高一 · 立体几何学
如图, 已知点 $E$ 是圆心为 $O_{1}$ 半径为 2 的半圆弧上从点 $B$ 数起的第一个三等分点,点 $F$ 是圆心为 $O_{2}$ 半径为 1 的半圆弧的中点, $A B 、 C D$ 分别是两个半圆的直径, $O_{1} O_{2}=$ 2, 直线 $O_{1} O_{2}$ 与两个半圆所在的平面均垂直, 直线 $A B 、 D C$ 共面.

(1) 求三棱雉 $D-A B E$ 的体积;

(2) 求直线 $D E$ 与平面 $A B E$ 所成的角的正切值;

(3) 求直线 $A F$ 与 $B E$ 所成角的余弦值.
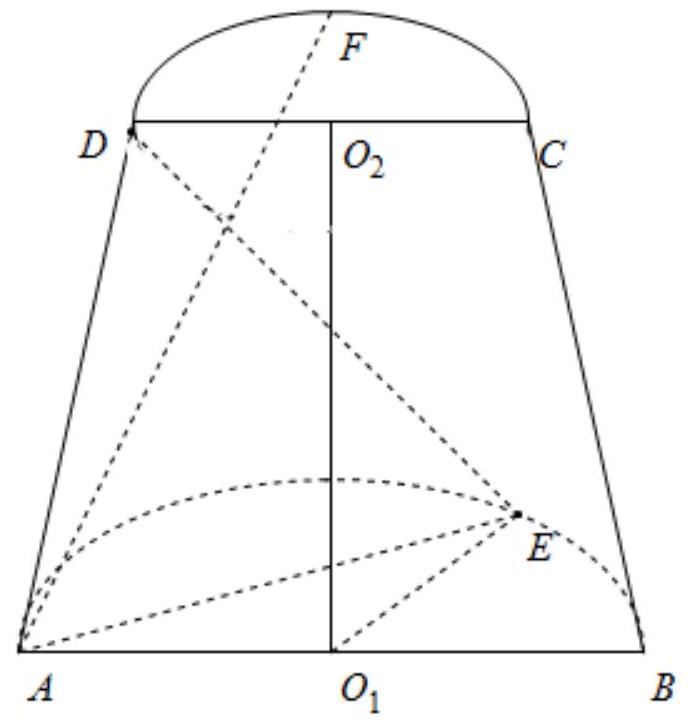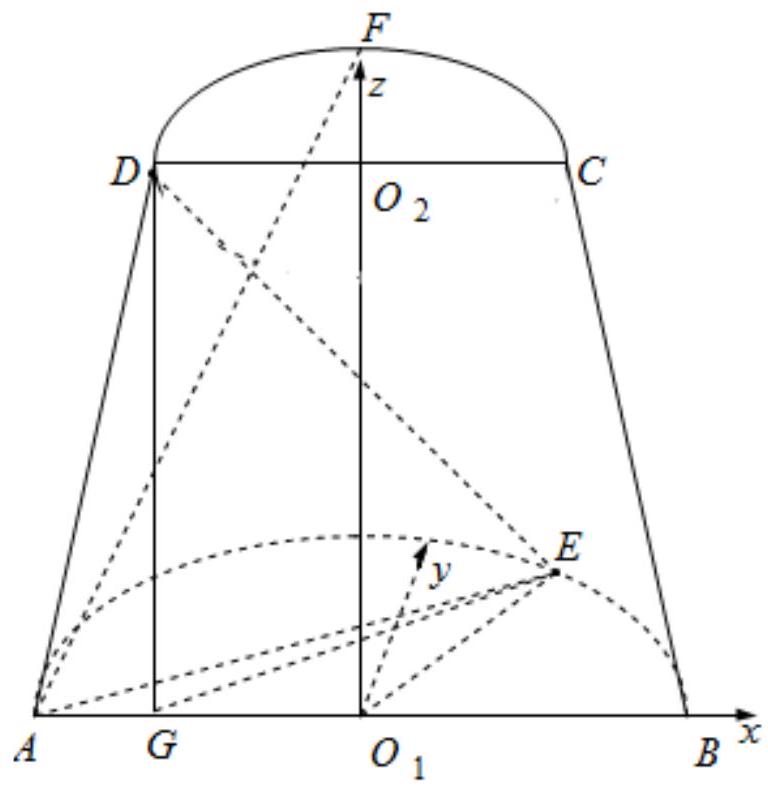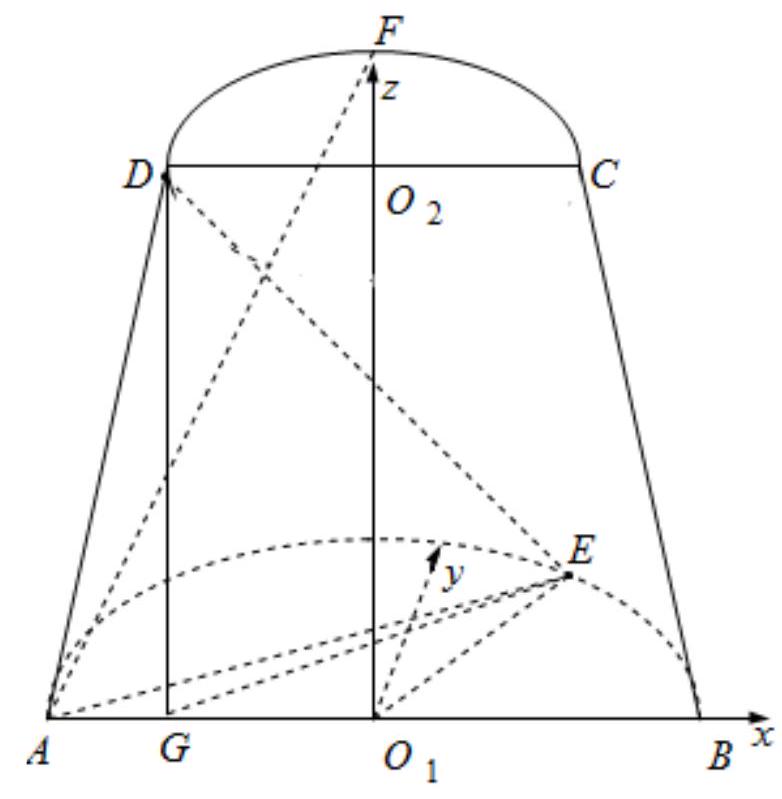
答案: ) $\frac{4 \sqrt{3}}{3}$
(2) $\frac{2 \sqrt{7}}{7}$
(3) $\frac{2-\sqrt{3}}{6}$
解析: 【分析】

(1) 由题意知, $O_{1} O_{2}$ 即为所求三棱雉的高, 代入三棱雉的体积公式 $V=\frac{1}{3} S h$ 求解即可;

(2) 以 $O_{1}$ 为坐标原点, $\overrightarrow{O_{1} B}, \overrightarrow{O_{2} F}, \overrightarrow{O_{1} O_{2}}$ 分别为 $x 、 y 、 z$ 轴的正向, 建立空间直角坐标系如图所示,利用空间向量法分别求出面 $A B E$ 的法向量 $\vec{n}$ 和向量 $\overrightarrow{D E}$ 的坐标,向量 $\vec{n}$ 与向量 $\overrightarrow{D E}$ 的夹角余弦即为直线 $D E$ 与平面 $A B E$ 所成的角的正弦值,进而求出正切值即可;

(3) 以 $O_{1}$ 为坐标原点, $\overrightarrow{O_{1} B}, \overrightarrow{O_{2} F}, \overrightarrow{O_{1} O_{2}}$ 分别为 $x 、 y 、 z$ 轴的正向, 建立空间直角坐标系如图所示,利用空间向量法, 向量 $\overrightarrow{A F}, \overrightarrow{B E}$ 所成角的余弦值的绝对值即为所求.

【详解】

(1) $\because \angle B O_{1} E=60^{\circ}, O_{1} E=2$,

$\therefore S_{\triangle A B E}=2 S_{\triangle B O_{1} E}=2 \times \frac{\sqrt{3}}{4} \times 2^{2}=2 \sqrt{3}$,
$\because$ 直线 $O_{1} O_{2}$ 与两个半圆所在的平面均垂直, 直线 $A B 、 D C$ 共面,

$\therefore$ 三棱雉 $D-A B E$ 的高等于 $O_{1} O_{2}=2$,

所以 $V_{D-A B E}=\frac{1}{3} S_{\triangle A B E} \cdot O_{1} O_{2}=\frac{1}{3} \times 2 \sqrt{3} \times 2=\frac{4 \sqrt{3}}{3}$.

(2) 以 $O_{1}$ 为坐标原点, $\overrightarrow{O_{1} B}, \overrightarrow{O_{2} F}, \overrightarrow{O_{1} O_{2}}$ 分别为 $x 、 y 、 z$ 轴的正向建立空间直角坐标系如图所示:

则, $D(-1,0,2), E(1, \sqrt{3}, 0)$,

$\overrightarrow{D E}=(2, \sqrt{3},-2)$,

由题意可知,平面 $A B E$ 的一个法向量为 $\vec{n}=(0,0,1)$,

设直线 $D E$ 与平面 $A B E$ 所成的角为 $\theta$,

则 $\sin \theta=|\cos <\overrightarrow{D E}, \vec{n}>|=\frac{|\overrightarrow{D E} \cdot \vec{n}|}{|\overrightarrow{D E}||\vec{n}|}=\frac{2}{\sqrt{11}}=\frac{2 \sqrt{11}}{11}$,

因为 $\theta \in\left[0, \frac{\pi}{2}\right] \therefore \cos \theta=\frac{\sqrt{7}}{\sqrt{11}}=\frac{\sqrt{77}}{11}$,

所以 $\tan \theta=\frac{2 \sqrt{7}}{7}$ 即为所求.

(3) 以 $O_{1}$ 为坐标原点, $\overrightarrow{O_{1} B}, \overrightarrow{O_{2} F}, \overrightarrow{O_{1} O_{2}}$ 分别为 $x 、 y 、 z$ 轴的正向,建立空间直角坐标系如图所示:

则 $A(-2,0,0), B(2,0,0), E(1, \sqrt{3}, 0), F(0,1,2)$,

所以 $\overrightarrow{A F}=(2,1,2), \overrightarrow{B E}=(-1, \sqrt{3}, 0)$,

设直线 $A F$ 与 $B E$ 所成角为 $\theta$,

则 $\cos \theta=|\cos <\overrightarrow{A F}, \overrightarrow{B E}>|=\frac{|\overrightarrow{A F} \cdot \overrightarrow{B E}|}{|\overrightarrow{A F}||\overrightarrow{B E}|}=\frac{|-2+\sqrt{3}|}{\sqrt{9} \cdot \sqrt{4}}=\frac{2-\sqrt{3}}{6}$.

$\therefore$ 直线 $A F$ 与 $B E$ 所成角的余弦值为 $\frac{2-\sqrt{3}}{6}$.

【点睛】

本题考查利用空间向量法求线面角和异面直线所成的角及三棱雉的体积公式; 考查学生的运算能力和转化与化归能力;属于综合型试题、常考题型.